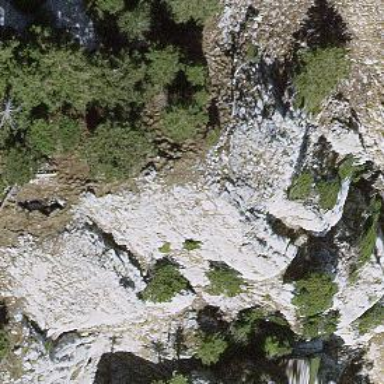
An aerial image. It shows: Natural cliff.